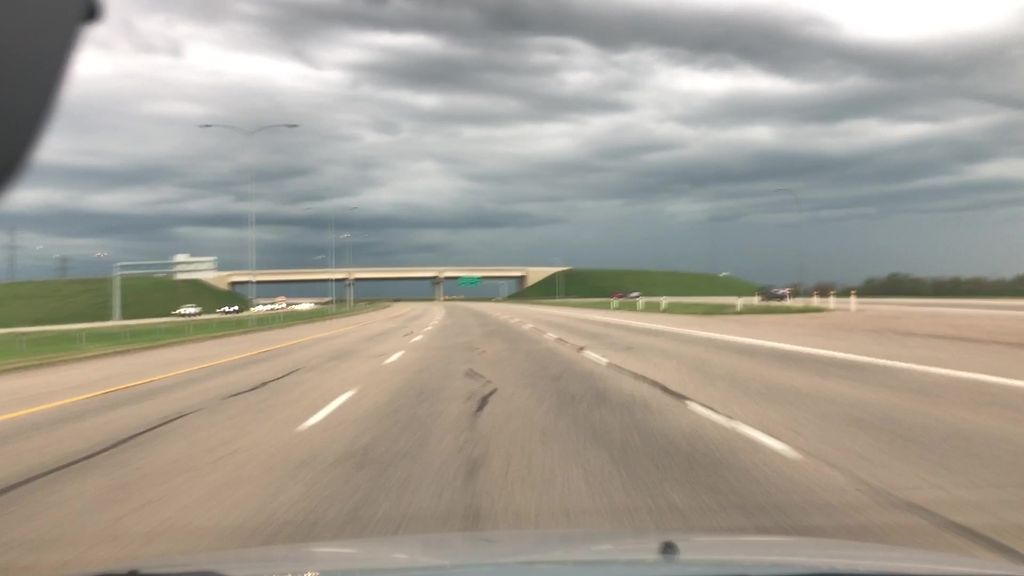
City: edmonton